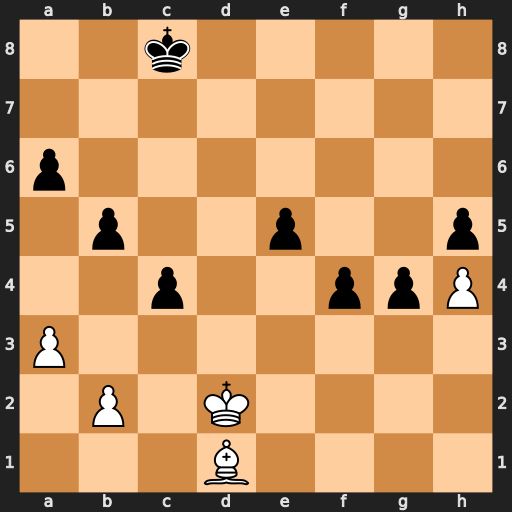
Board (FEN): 2k5/8/p7/1p2p2p/2p2ppP/P7/1P1K4/3B4
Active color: w
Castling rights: -
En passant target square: -
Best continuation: Bxg4+ hxg4 h5